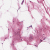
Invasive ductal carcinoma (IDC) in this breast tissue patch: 0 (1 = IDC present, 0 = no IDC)